A time-domain vibration trace from a rotating-machine test bench is shown. What is the most likely rotor condition (normal, misalignment, unbalance, looseness)?
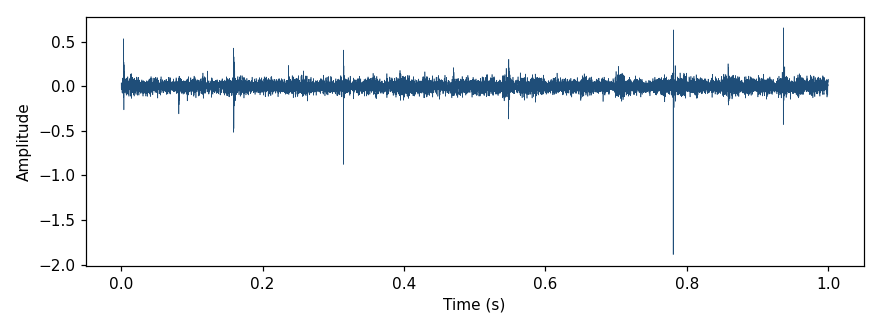
Answer: normal